Question: I've Been trying to texturemap Irrlicht 3d model with Opencv Camera for an augmented reality project, Im using irrlicht 1.8.1 and opencv 2.4.9, and i almost got the textureMapping done, but the problem is there are weird lines coming in the camera feed and its below 4fps and the output appears as in this screenshot (Below) :

I Have the Following code that does this:
'''
#include <irrlicht.h>
#include "driverChoice.h"
#include <opencv/cv.h>
#include <opencv/cxcore.h>
#include <opencv/highgui.h>
#include <time.h>
#include <sys/timeb.h>
#include <opencv2\highgui\highgui.hpp>
#include <IGUIEnvironment.h>
using namespace cv;
using namespace irr;
using namespace core;
using namespace scene;
using namespace video;
using namespace io;
using namespace gui;
#ifdef _MSC_VER
#pragma comment(lib, "Irrlicht.lib")
#endif
#ifdef _IRR_WINDOWS_
#pragma comment(lib, "Irrlicht.lib")
#pragma comment(linker, "/subsystem:windows /ENTRY:mainCRTStartup")
#endif
int main()
{
IrrlichtDevice *device = createDevice(video::EDT_OPENGL, dimension2d<s32> (640 , 480), 16, false, true /* shadow */, false);
if (!device)
return 1;
device->setWindowCaption(L"Hello World! - Irrlicht Engine Demo");
IVideoDriver* driver = device->getVideoDriver();
ISceneManager* smgr = device->getSceneManager();
IGUIEnvironment* guienv = device->getGUIEnvironment();
ITexture* frame_tex = driver->addTexture(vector2d<s32>(640, 480), "video_stream");
guienv->addStaticText(L"Hello World! This is the Irrlicht Software renderer!",
rect<s32>(10,10,260,22), true);
IAnimatedMesh* mesh = smgr->getMesh("E:/Akshay/VS2012Projects/IrrlichtDemoApp/IrrlichtDemoApp/ratamahatta.md2");
if (!mesh)
{
device->drop();
return 1;
}
IAnimatedMeshSceneNode* node = smgr->addAnimatedMeshSceneNode( mesh );
if (node)
{
node->setMaterialFlag(EMF_LIGHTING, false);
node->setMD2Animation(scene::EMAT_STAND);
node->setMaterialTexture( 0, driver->getTexture("E:/Akshay/VS2012Projects/IrrlichtDemoApp/IrrlichtDemoApp/ctf_r.png") );
}
smgr->addCameraSceneNode(0, vector3df(20,30,-50), vector3df(0,5,0));
while(device->run())
{
VideoCapture capture(0);
Mat camera_frame;
if( cv::waitKey(50) >= 0 ) break;
if( !capture.grab() )
{
std::cout << "Unable to grab camera frame
";
}
capture >> camera_frame;
if( ! camera_frame.empty() )
{
//exception here
unsigned char *tex_buf = (unsigned char*)frame_tex->lock();
unsigned char *frame_buf = camera_frame.data;
// Convert from RGB to RGBA
for(int y=0; y < camera_frame.rows; y++) {
for(int x=0; x < camera_frame.cols; x++) {
*(tex_buf++) = *(frame_buf++);
*(tex_buf++) = *(frame_buf++);
*(tex_buf++) = *(frame_buf++);
*(tex_buf++) = 255;
}
}
frame_tex->unlock();
driver->beginScene(true, true, SColor(255,100,101,140));
driver->draw2DImage(frame_tex, core::rect<s32>(0,0,640,480),
core::rect<s32>(0,0,480,640));
smgr->drawAll();
guienv->drawAll();
driver->endScene();
}
}
device->drop();
}
'''
Any help would be greatly appreciated!
Thanks in advance!
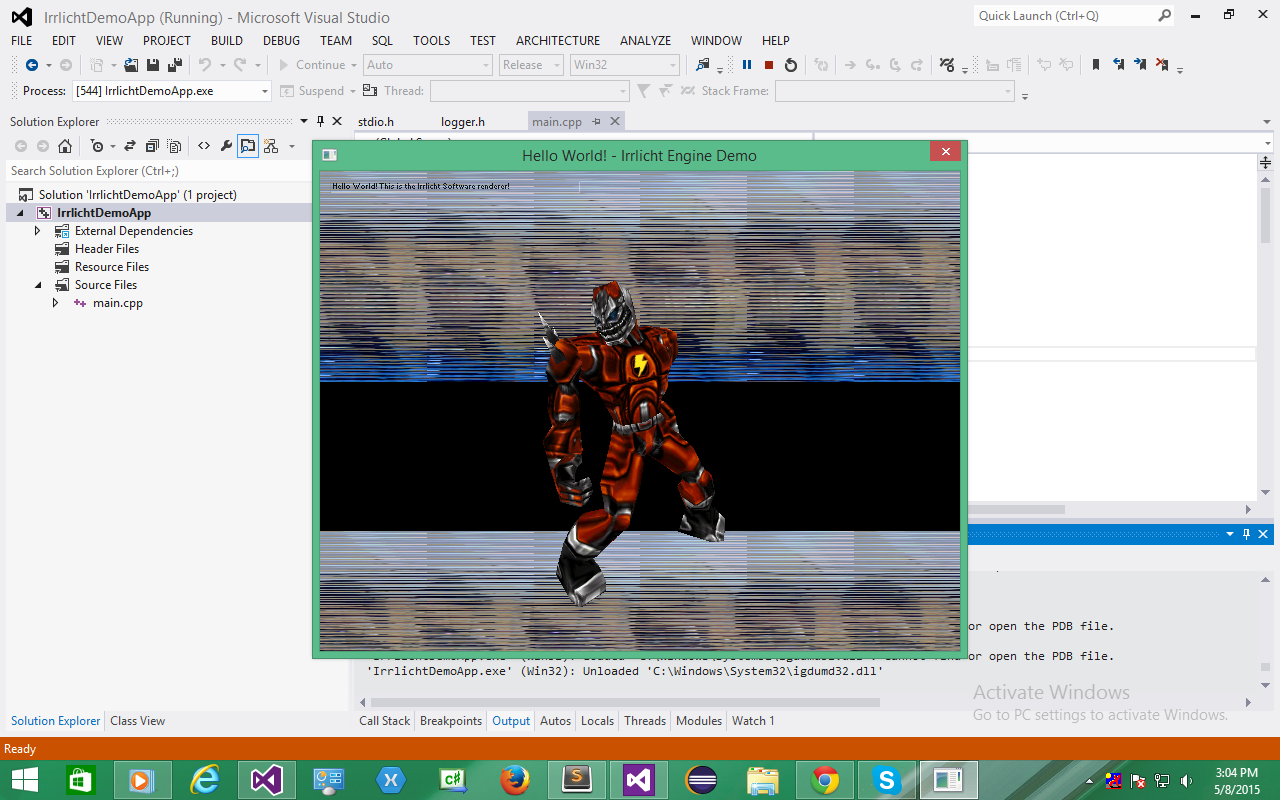
Answer: I Solved the issue, The problem was with my laptop, i tried doing this in another pc and its working fine. Its because of the s32 , i changed it to u32 and it works fine now. thanks all for your help!